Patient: sex M, age 47
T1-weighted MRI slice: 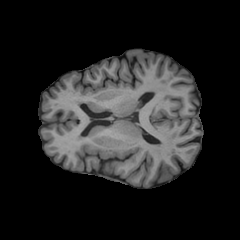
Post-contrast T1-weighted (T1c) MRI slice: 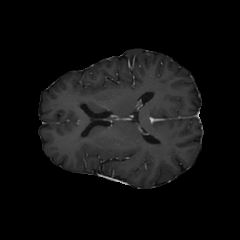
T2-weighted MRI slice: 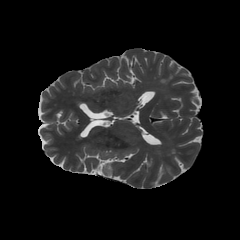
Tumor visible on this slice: yes
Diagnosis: Glioblastoma, IDH-wildtype
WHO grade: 4